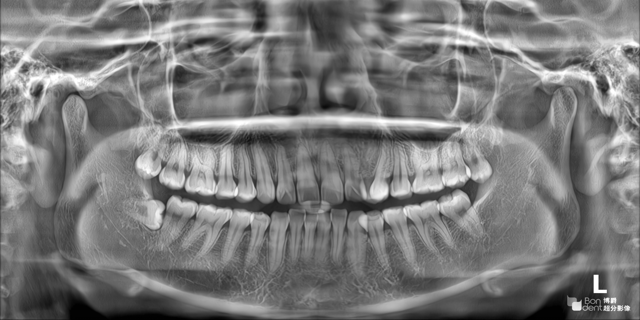
adult